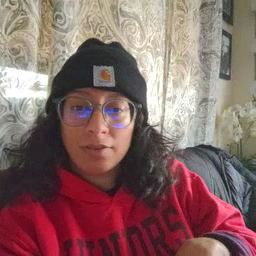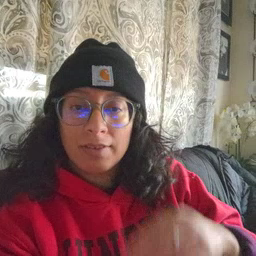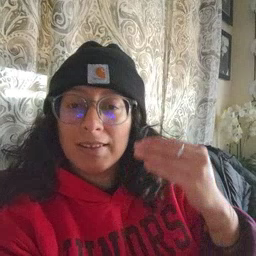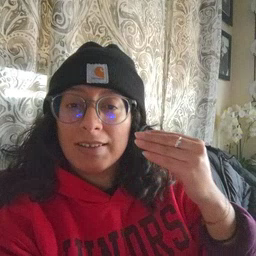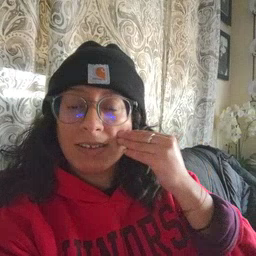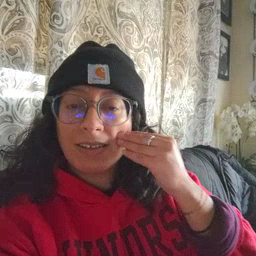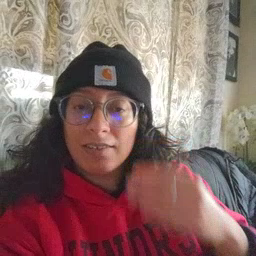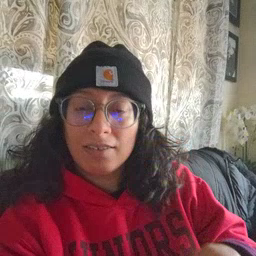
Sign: kiss